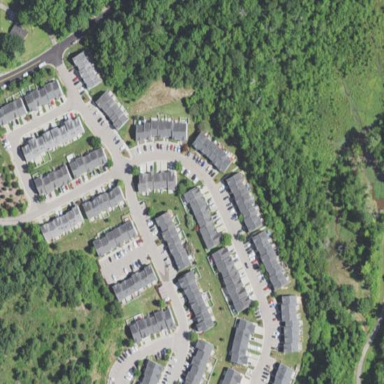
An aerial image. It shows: Residential neighbourhood.